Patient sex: M
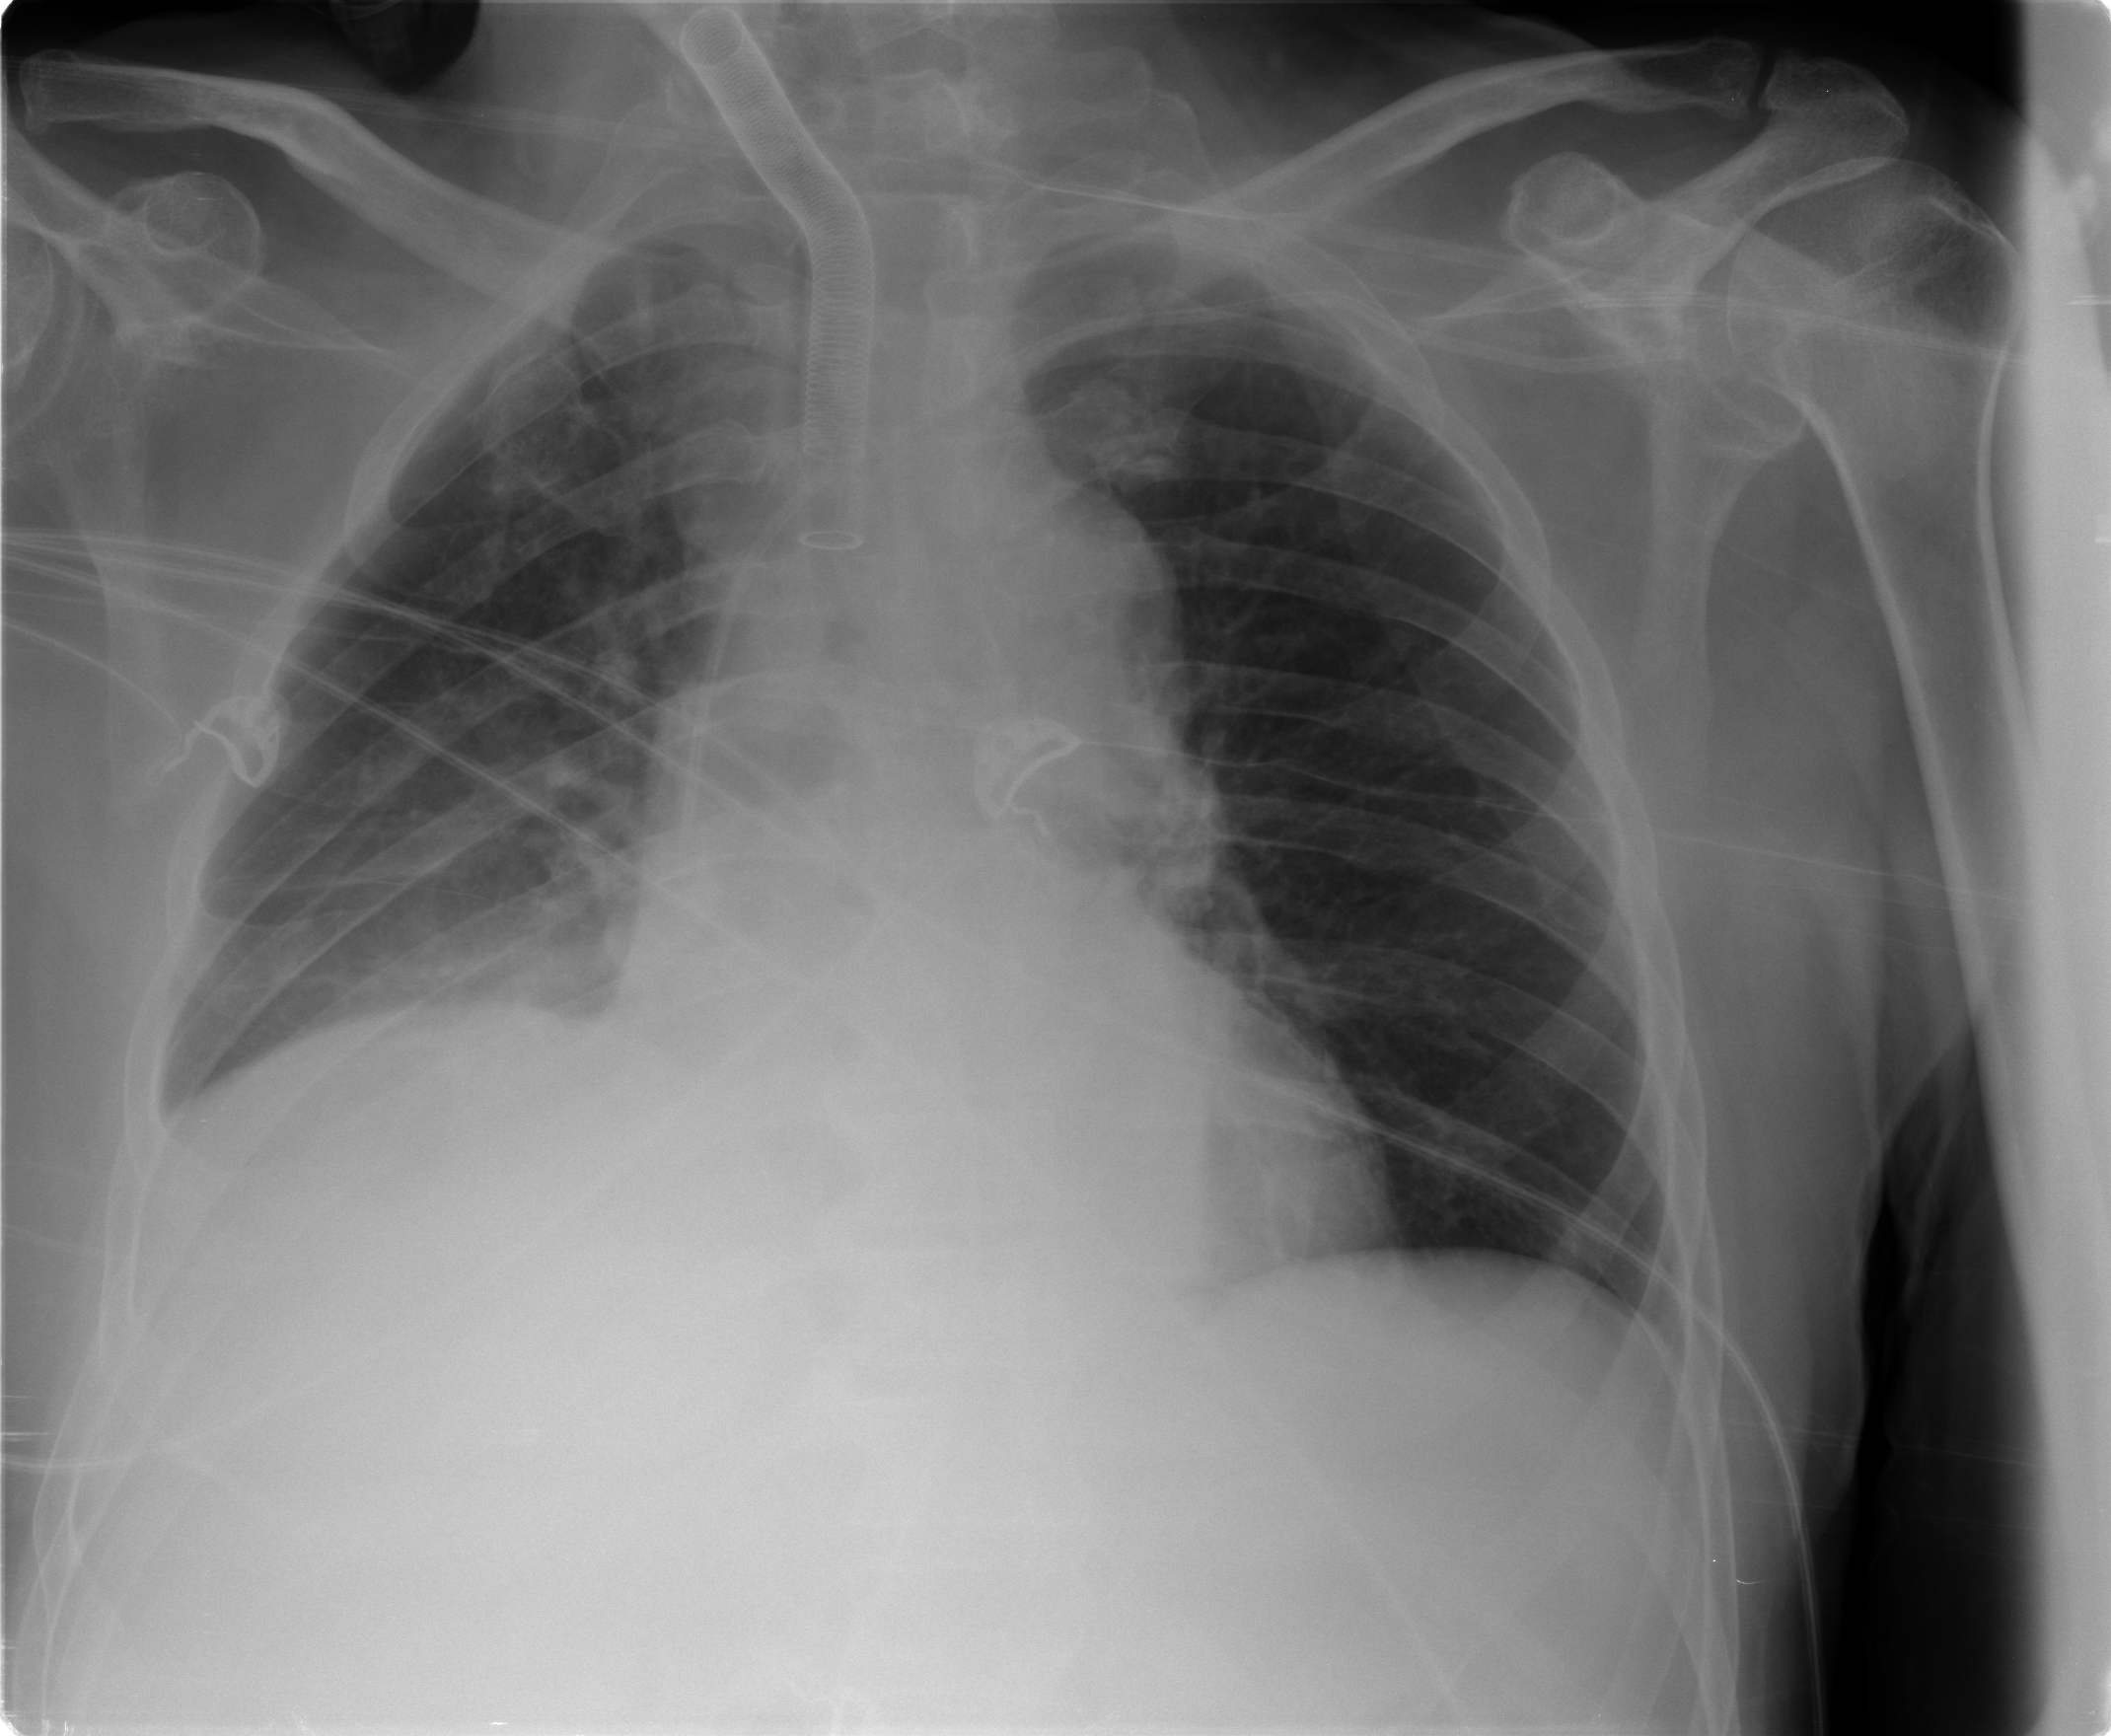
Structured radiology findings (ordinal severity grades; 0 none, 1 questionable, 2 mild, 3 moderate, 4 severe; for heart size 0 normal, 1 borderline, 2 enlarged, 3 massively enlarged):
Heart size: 0
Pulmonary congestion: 0
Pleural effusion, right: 1
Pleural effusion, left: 0
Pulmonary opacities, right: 0
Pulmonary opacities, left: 0
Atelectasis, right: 2
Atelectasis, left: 0